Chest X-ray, AP view. Patient: 31 years old, sex M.
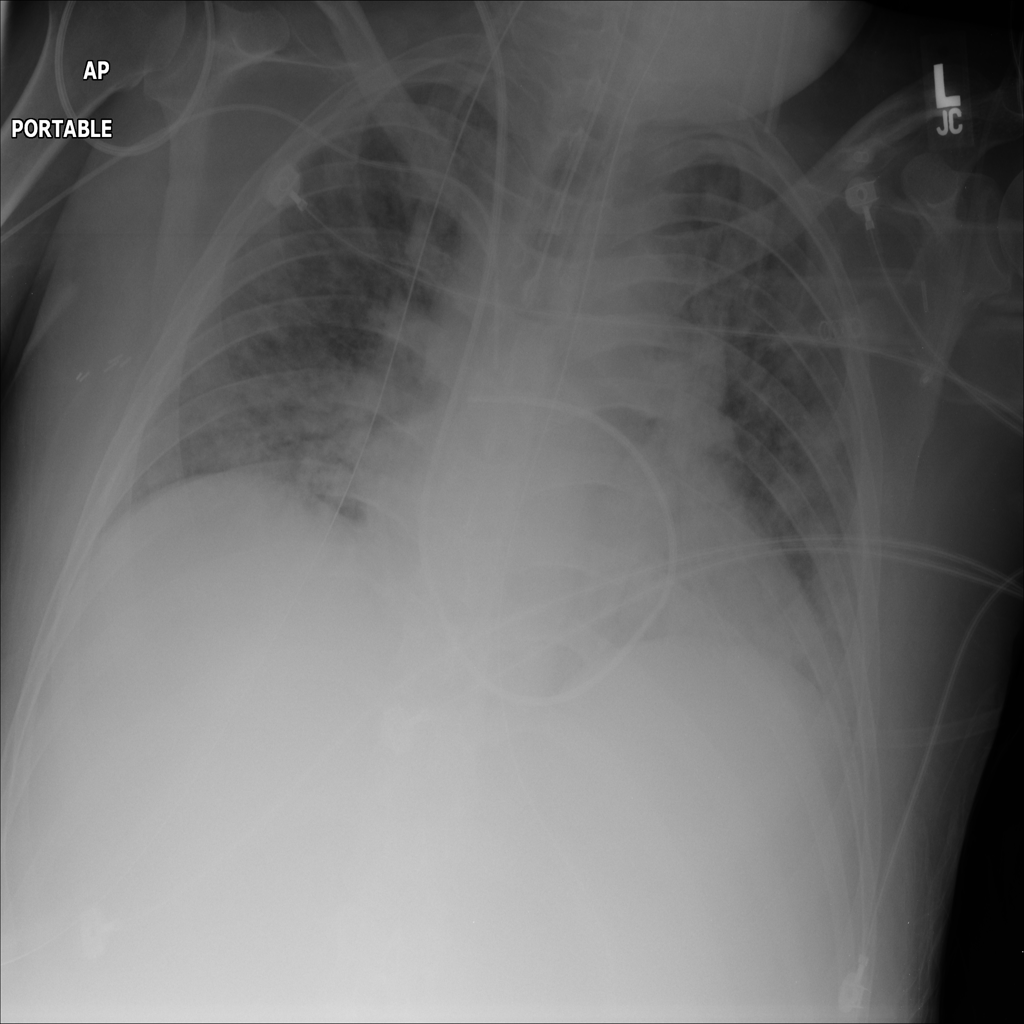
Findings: Effusion